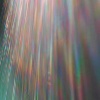
Label: sunburn